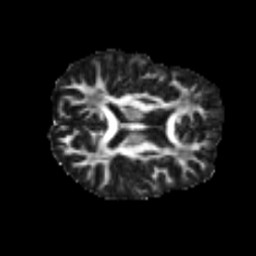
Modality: FA
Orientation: axial
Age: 47
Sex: male
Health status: healthy
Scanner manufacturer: siemens
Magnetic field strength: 3 T
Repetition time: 3.6 s
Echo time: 0.092 s